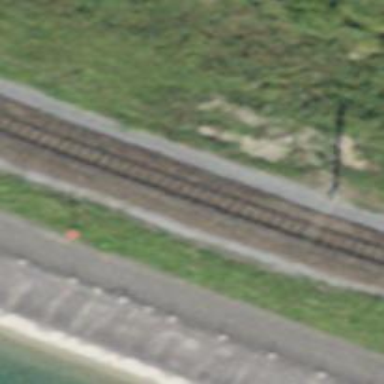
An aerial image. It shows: Narrow gauge railway with electrified contact lines.